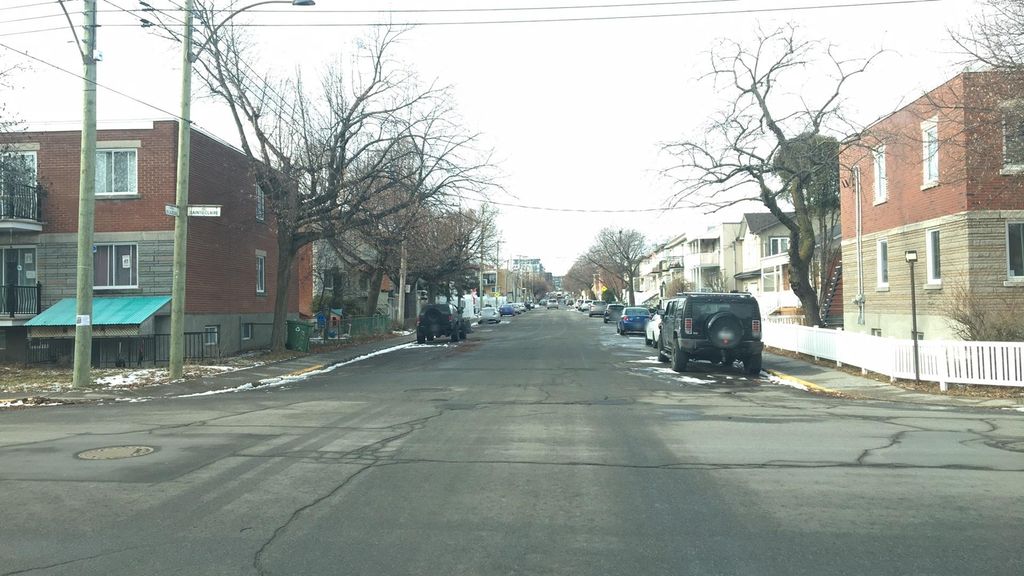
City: montreal